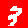
Digit: 3